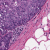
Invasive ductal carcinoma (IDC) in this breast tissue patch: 0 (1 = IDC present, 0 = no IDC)